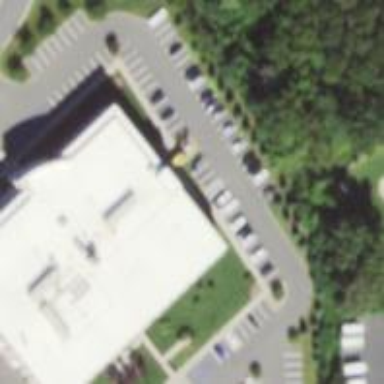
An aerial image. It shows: Paved parking area.